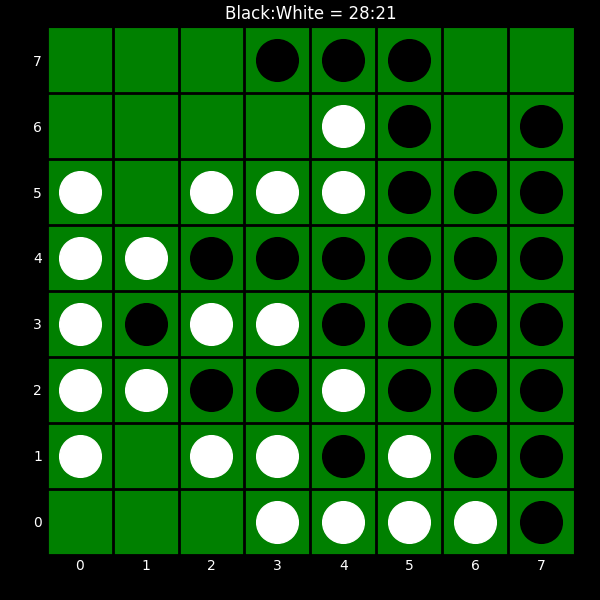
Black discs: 28
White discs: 21